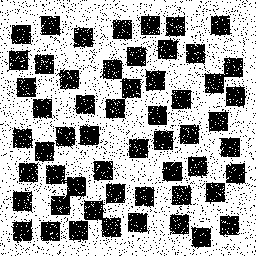
Squares: 56
Triangles: 0
Stars: 0
Total shapes: 56